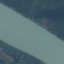
Label: River